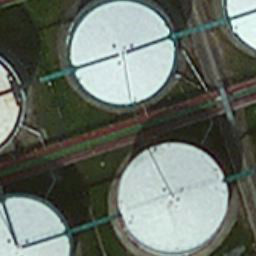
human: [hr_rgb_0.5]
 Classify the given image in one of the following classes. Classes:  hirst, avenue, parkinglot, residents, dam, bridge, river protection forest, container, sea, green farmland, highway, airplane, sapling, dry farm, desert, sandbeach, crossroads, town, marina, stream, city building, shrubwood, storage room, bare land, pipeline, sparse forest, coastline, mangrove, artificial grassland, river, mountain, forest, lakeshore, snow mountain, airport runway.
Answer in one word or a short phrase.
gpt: storage room